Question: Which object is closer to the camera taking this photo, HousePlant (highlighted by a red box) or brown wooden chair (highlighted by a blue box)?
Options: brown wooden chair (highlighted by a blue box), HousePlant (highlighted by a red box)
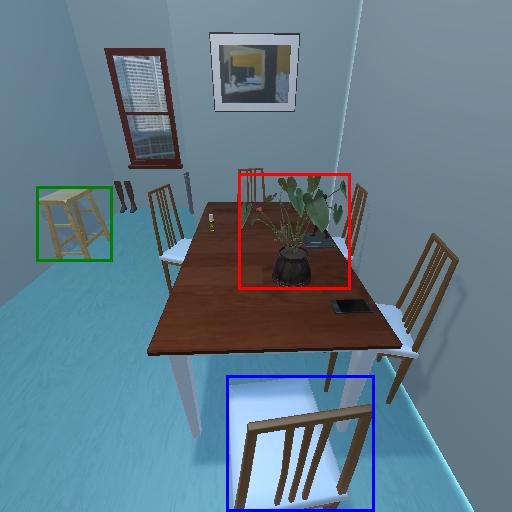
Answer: brown wooden chair (highlighted by a blue box)